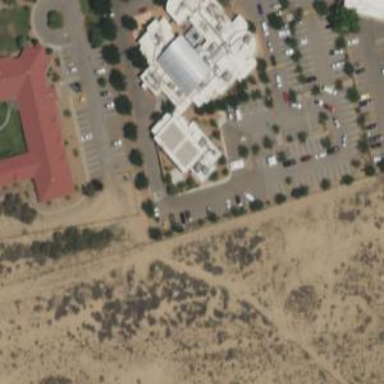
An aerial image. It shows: Community center building.